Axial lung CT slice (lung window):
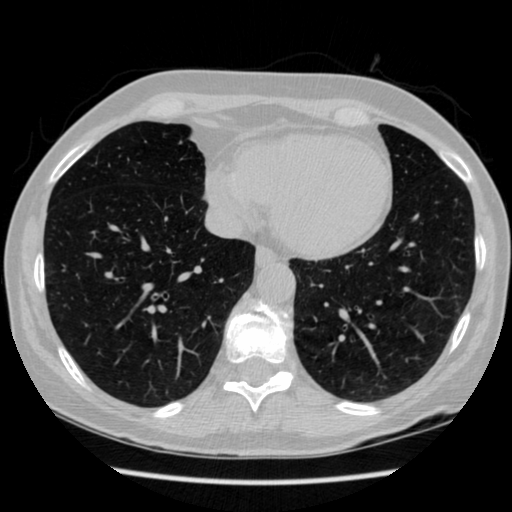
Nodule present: no